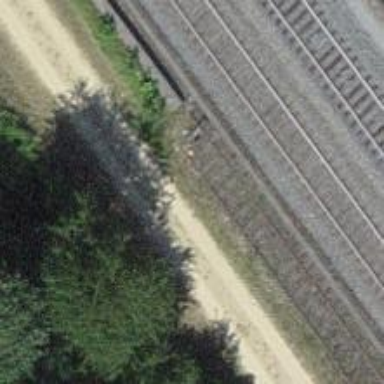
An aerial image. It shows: Railway buffer stop.